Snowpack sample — Loveland Pass, Silver Plume, Colorado, USA (2/11/26, 12:00 PM MST)
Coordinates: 39.663, -105.886
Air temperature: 35 °F
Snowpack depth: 82 cm
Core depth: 30 cm
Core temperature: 28.4 °F
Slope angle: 13°, slope face: 12°
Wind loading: high
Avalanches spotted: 1
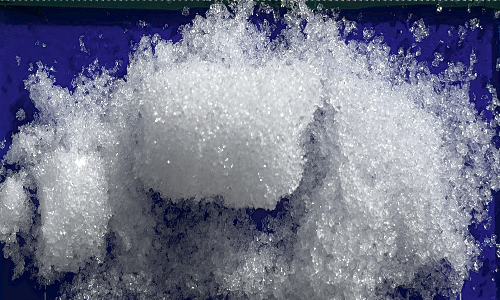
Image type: core
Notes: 1 small avalanche spotted on the north side of the bowl, lots of wind loading